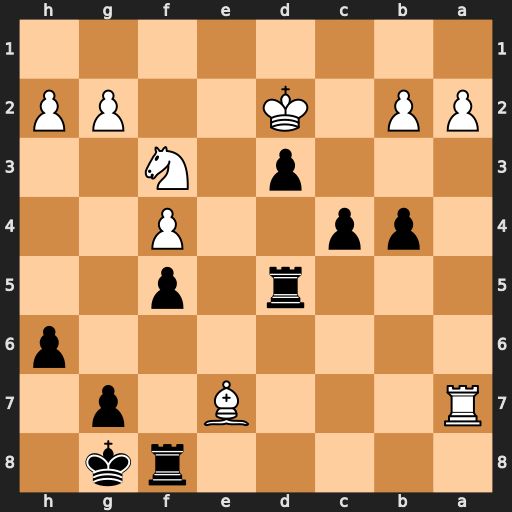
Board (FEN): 5rk1/R3B1p1/7p/3r1p2/1pp2P2/3p1N2/PP1K2PP/8
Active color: b
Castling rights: -
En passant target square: -
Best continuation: c3+ bxc3 bxc3+ Kxc3 Rc8+